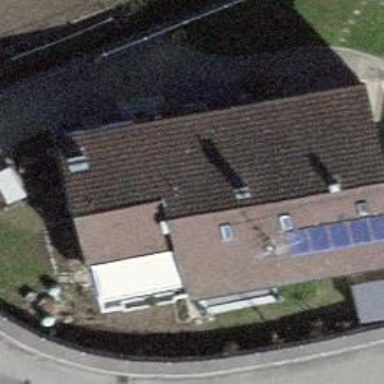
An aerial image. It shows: Detached building with gabled roof.